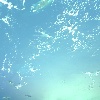
Label: water